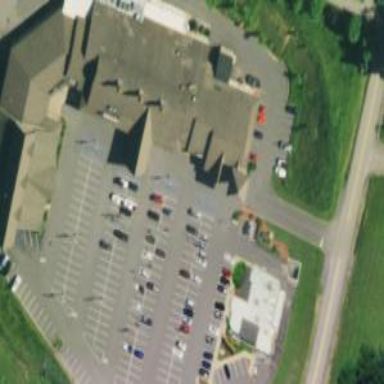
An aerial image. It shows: Fitness centre on leisure land.